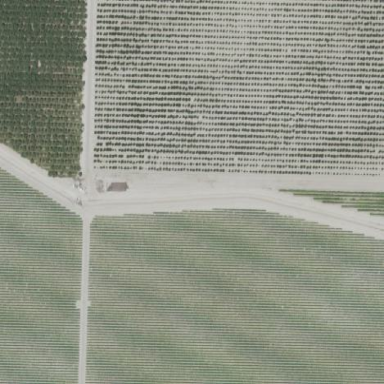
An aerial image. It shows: Almond orchard with rows of almond trees.